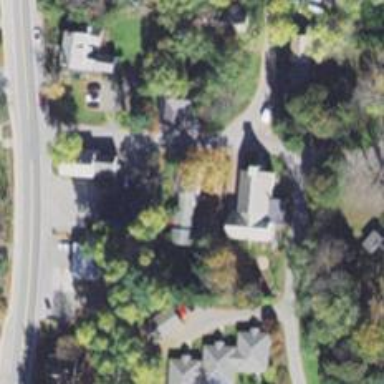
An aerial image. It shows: Residential building.